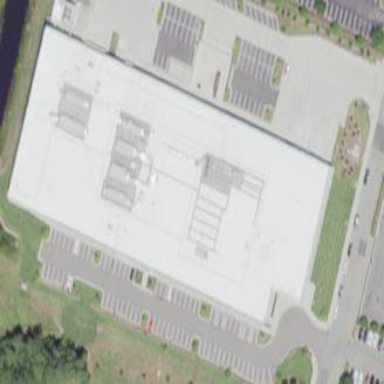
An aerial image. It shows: Office building.